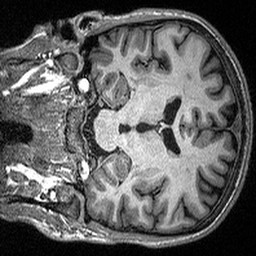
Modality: T1w
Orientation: coronal
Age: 20
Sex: male